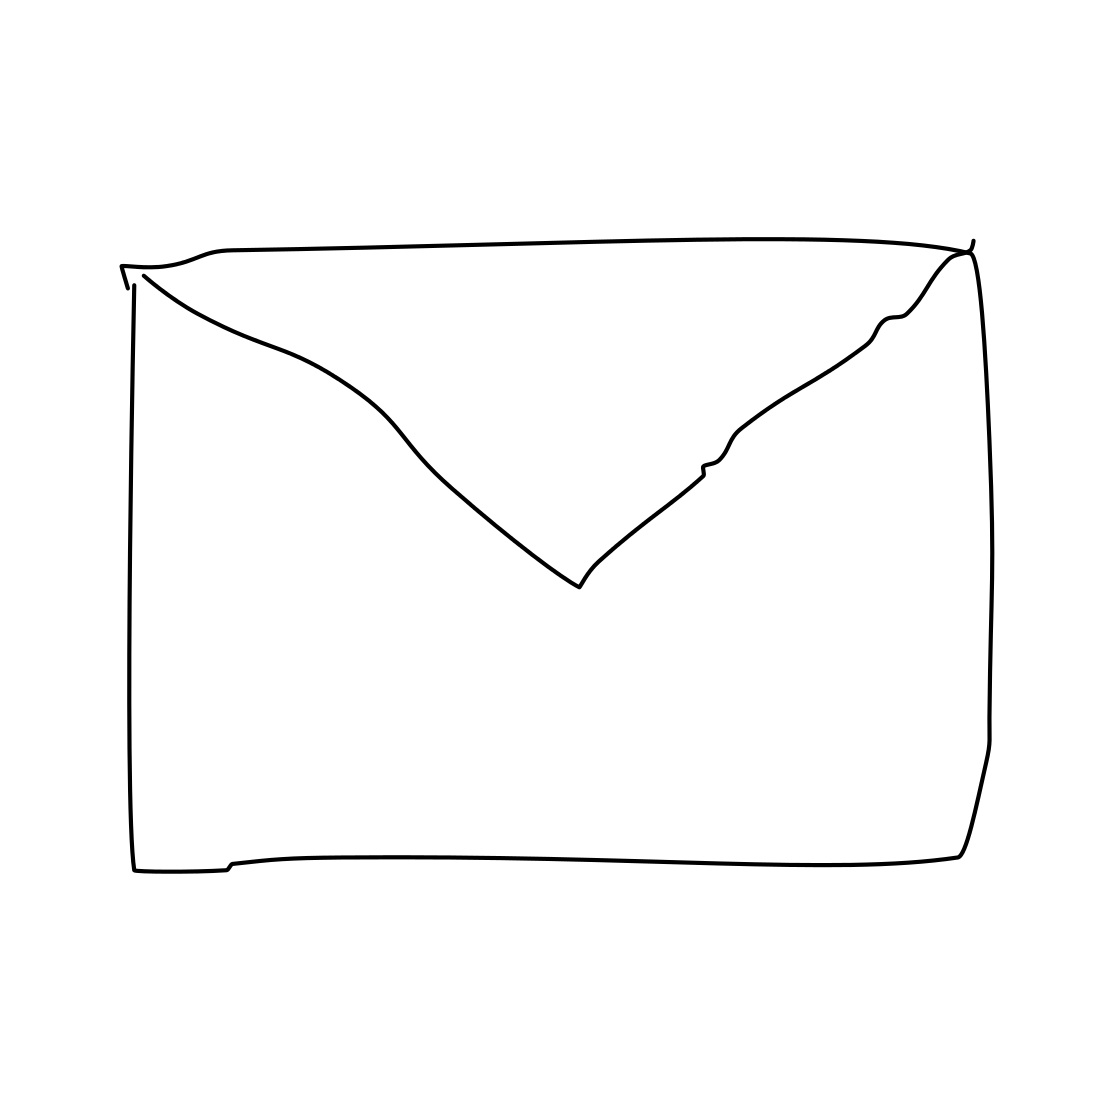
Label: envelope